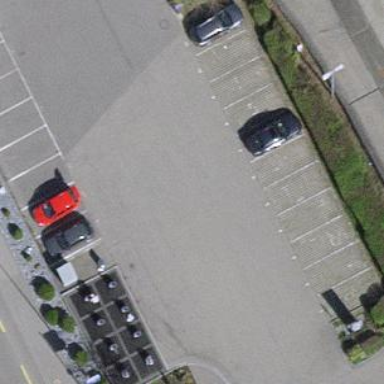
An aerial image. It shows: Parking area with asphalt surface.